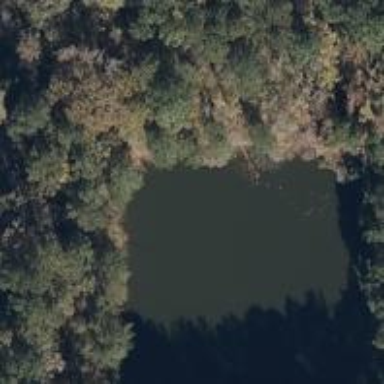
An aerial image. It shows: Serene pond surrounded by nature.